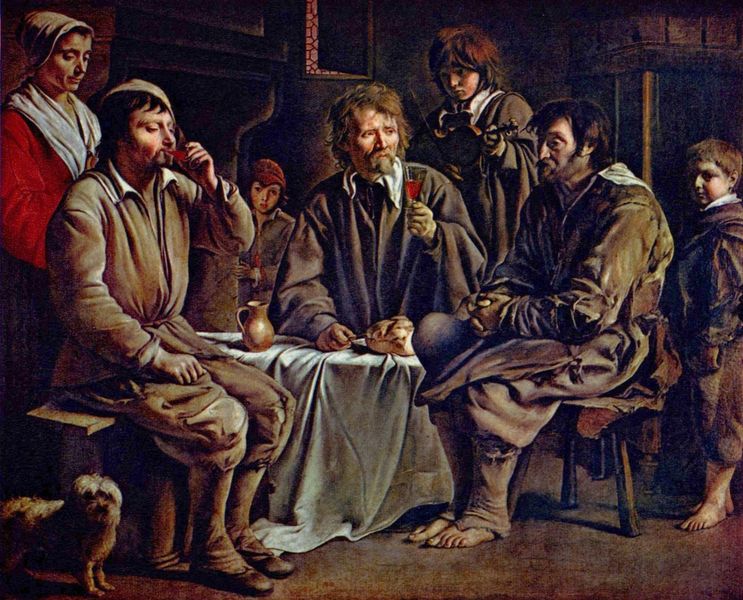
Titel: Bauernmahlzeit
Künstler: Louis Le Nain
Standort: Paris
Institution: Musée du Louvre
Schlagwörter: blau, dunkel, fuß, gemälde, gruppe, hand, mann, schatten, wasser, weiß, frauen, menschen, ocker, sitzen, braun, fenster, frankreich, frau, glas, haar, holz, hut, hüte, licht, männer, profil, raum, schwarz, stuhl, szene, tisch, tür, zimmer, gürtel, haus, hund, rot, tier, tuch, beige, gesellschaft, haube, malerei, rock, versammlung, alkohol, bart, blond, bärte, gläser, hose, jacke, trinken, arm, barock, blicke, falten, kragen, mensch, stehen, gruppenporträt, holland, hände, innenraum, instrument, porträt, tischdecke, tischtuch, öl, boden, dunkelheit, haare, interieur, decke, familie, innen, kind, musik, musiker, schultern, bauern, genre, kamin, kinder, helldunkel, kanne, krug, hündchen, taille, füße, magd, bilder, sitz, genrebild, genremalerei, schuhe, buben, hosen, jungen, knaben, bäuerin, hemden, farbe, bank, beleuchtung, hocker, schemel, arbeiter, figuren, chair, hat, men, oil, people, red, stool, white, window, women, essen, gäste, rotwein, wein, bench, chairs, collar, dark, discussion, france, gray, group, hair, interior, lady, old, painting, portrait, room, seat, sitting, table, wall, woman, yellow, pfeife, rauchen, bed, bett, korb, looking, oil painting, servant, brot, brown, pot, stube, vase, junge, marmoriert, zehen, fussboden, barfuss, ärmlich, gefäß, knabe, lumpen, weinglas, gaststätte, likör, wine, jacken, mäntel, stiefel, bedienung, ehefrau, kotletten, geige, violine, braten, chwarz, sad, man, naked, roman, girl, house, landscape, peasant, baroque, boy, child, feet, abendmahl, light, trinker, dienstmagd, interieru, look, armut, cap, dog, dogs, gamaschen, glasses, hats, beard, boots, french, glass, gasthof, ludwig, bube, brauns, vollbärte, children, fidelity, scene, bäuerlich, peasants, person, rural, nackte füsse, hühnchen, feast, human, party, clothes, music, family, fireplace, antique, alkoven, art, foot, shoe, shoes, musician, map, animal, legs, cloth, rose, vessel, fire, bare, schnaps, cup, mug, old men, rotes kleid, long hair, ungepflegt, canvas, chimney, dutch, dry, cold, eating, la tour, kids, drunk, cups, tablecloth, erzählen, weinkrug, dish, einschenken, humans, gesellen, trousers, son, kid, jug, alcohol, beer, drink, poor, pet, drinking, russia, russian, isch, boys, container, spirits, five, dinner, guitar, weißes tuch, meal, silence, lute, mandolin, inn, lederstrümpfe, violin, flemish, folded hands, sickly, thoughtful, sense, bare feet, barefoot, bearded men, bread, campari, fiddle, gläserw, kneioe, le nain, supper, vermouth, violinplayer, woman on the left, inside, wife, pipe, caps, down, think, brit, m#nner, jar, toast, chari, drinks, young boy, senes, tavern, pipes, pub, dishes, stook, brea, oil paint, oils, meat, serve, benche, pie, hearth, merry company, jordaens, jacob jordaens, antwerp, barfoot, beet, cheers, barmaid, caravaggisti, scena di genere, luce radente, unkempt, lord supper, hjk, trews, pucher, barfooted, midival